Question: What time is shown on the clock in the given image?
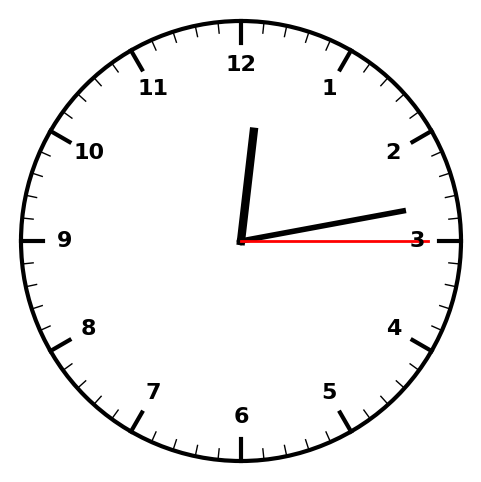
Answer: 12:13:15